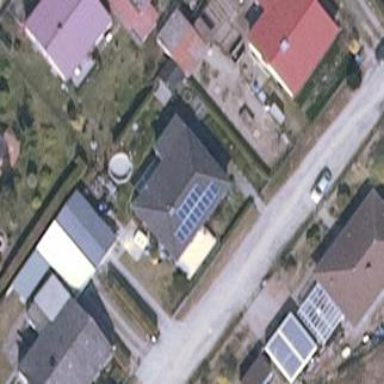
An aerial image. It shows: Building with hipped roof.